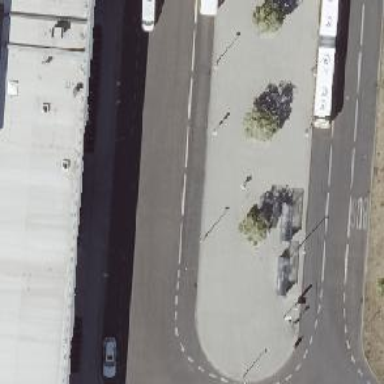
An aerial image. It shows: Public transport stop position.